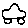
Label: car